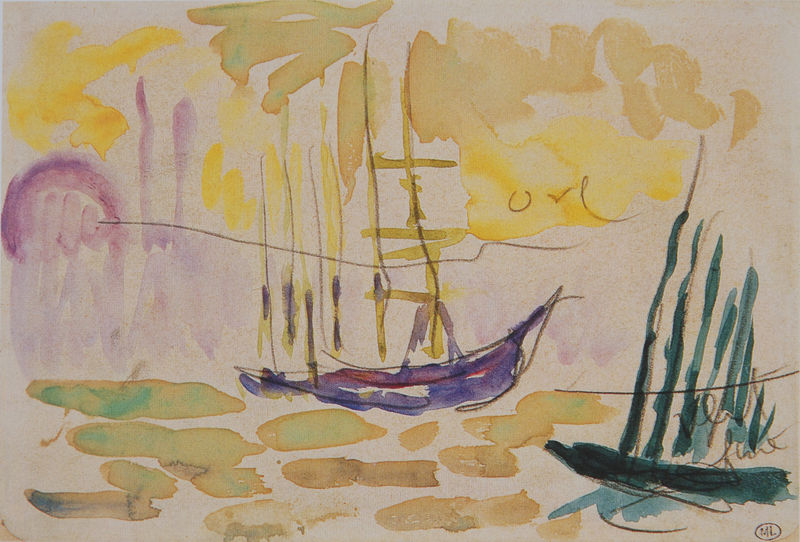
Titel: Bateau sur la Corne d'or, Schiff am Bosperos
Künstler: Paul Signac
Standort: Paris
Institution: Musée du Louvre
Schlagwörter: blau, himmel, meer, vogel, wasser, weiß, wolken, aquarell, gelb, grün, impressionismus, landschaft, menschen, ocker, see, stadt, braun, bunt, frankreich, grau, holz, kreide, licht, orange, pastell, schwarz, skizze, türkis, zeichnung, haus, beige, expressionismus, mensch, signatur, horizont, schilf, vögel, gewässer, sonne, blatt, rosa, boot, boote, kreis, farbig, ruhig, schiff, schiffe, schrift, segel, segelboot, segelschiffe, welle, wellen, papier, venedig, zwei, studie, fischer, mast, segelschiff, farbe, lila, violett, wasserfarbe, linien, signiert, schriftzug, masten, schaum, duktus, striche, segelboote, pink, tusche, wasserfarben, froh, linie, bleistift, stempel, entwurf, pinsel, flecken, malerisch, reise, harmonisch, marine, gezeichnet, buntstift, vorzeichnung, mee, naive kunst, sinatur, tosche, vorstudie, segelschife, gelb blau, ml